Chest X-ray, PA view. Patient: 77 years old, sex M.
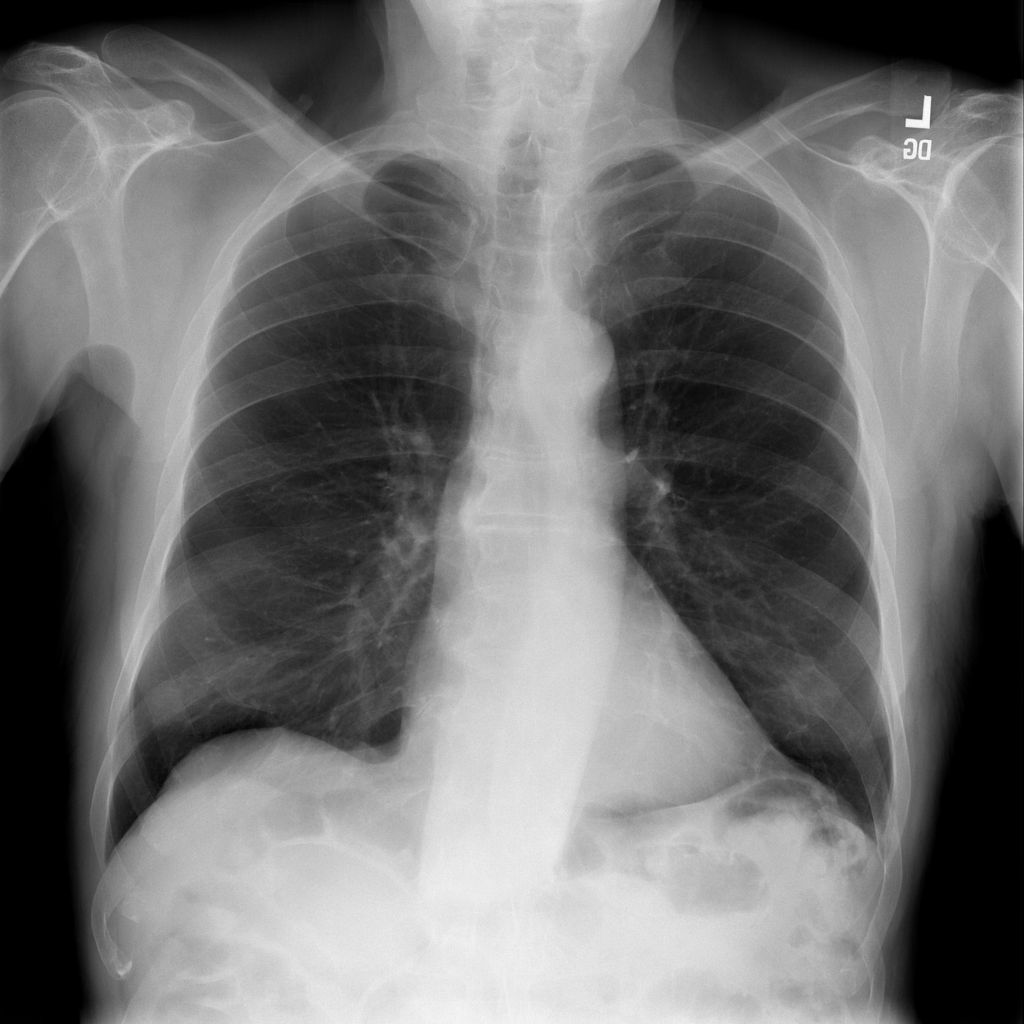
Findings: No Finding